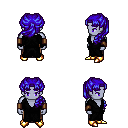
a pixel art fantasy rpg character, male body template, dark elf, purple skin, gray robe, robe skirt, blue princess hairstyle, leather bracers, gold boots, four views (front, back, left, right), 2x2 character sprite sheet, small pixel art, hard edges, no anti-aliasing